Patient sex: M
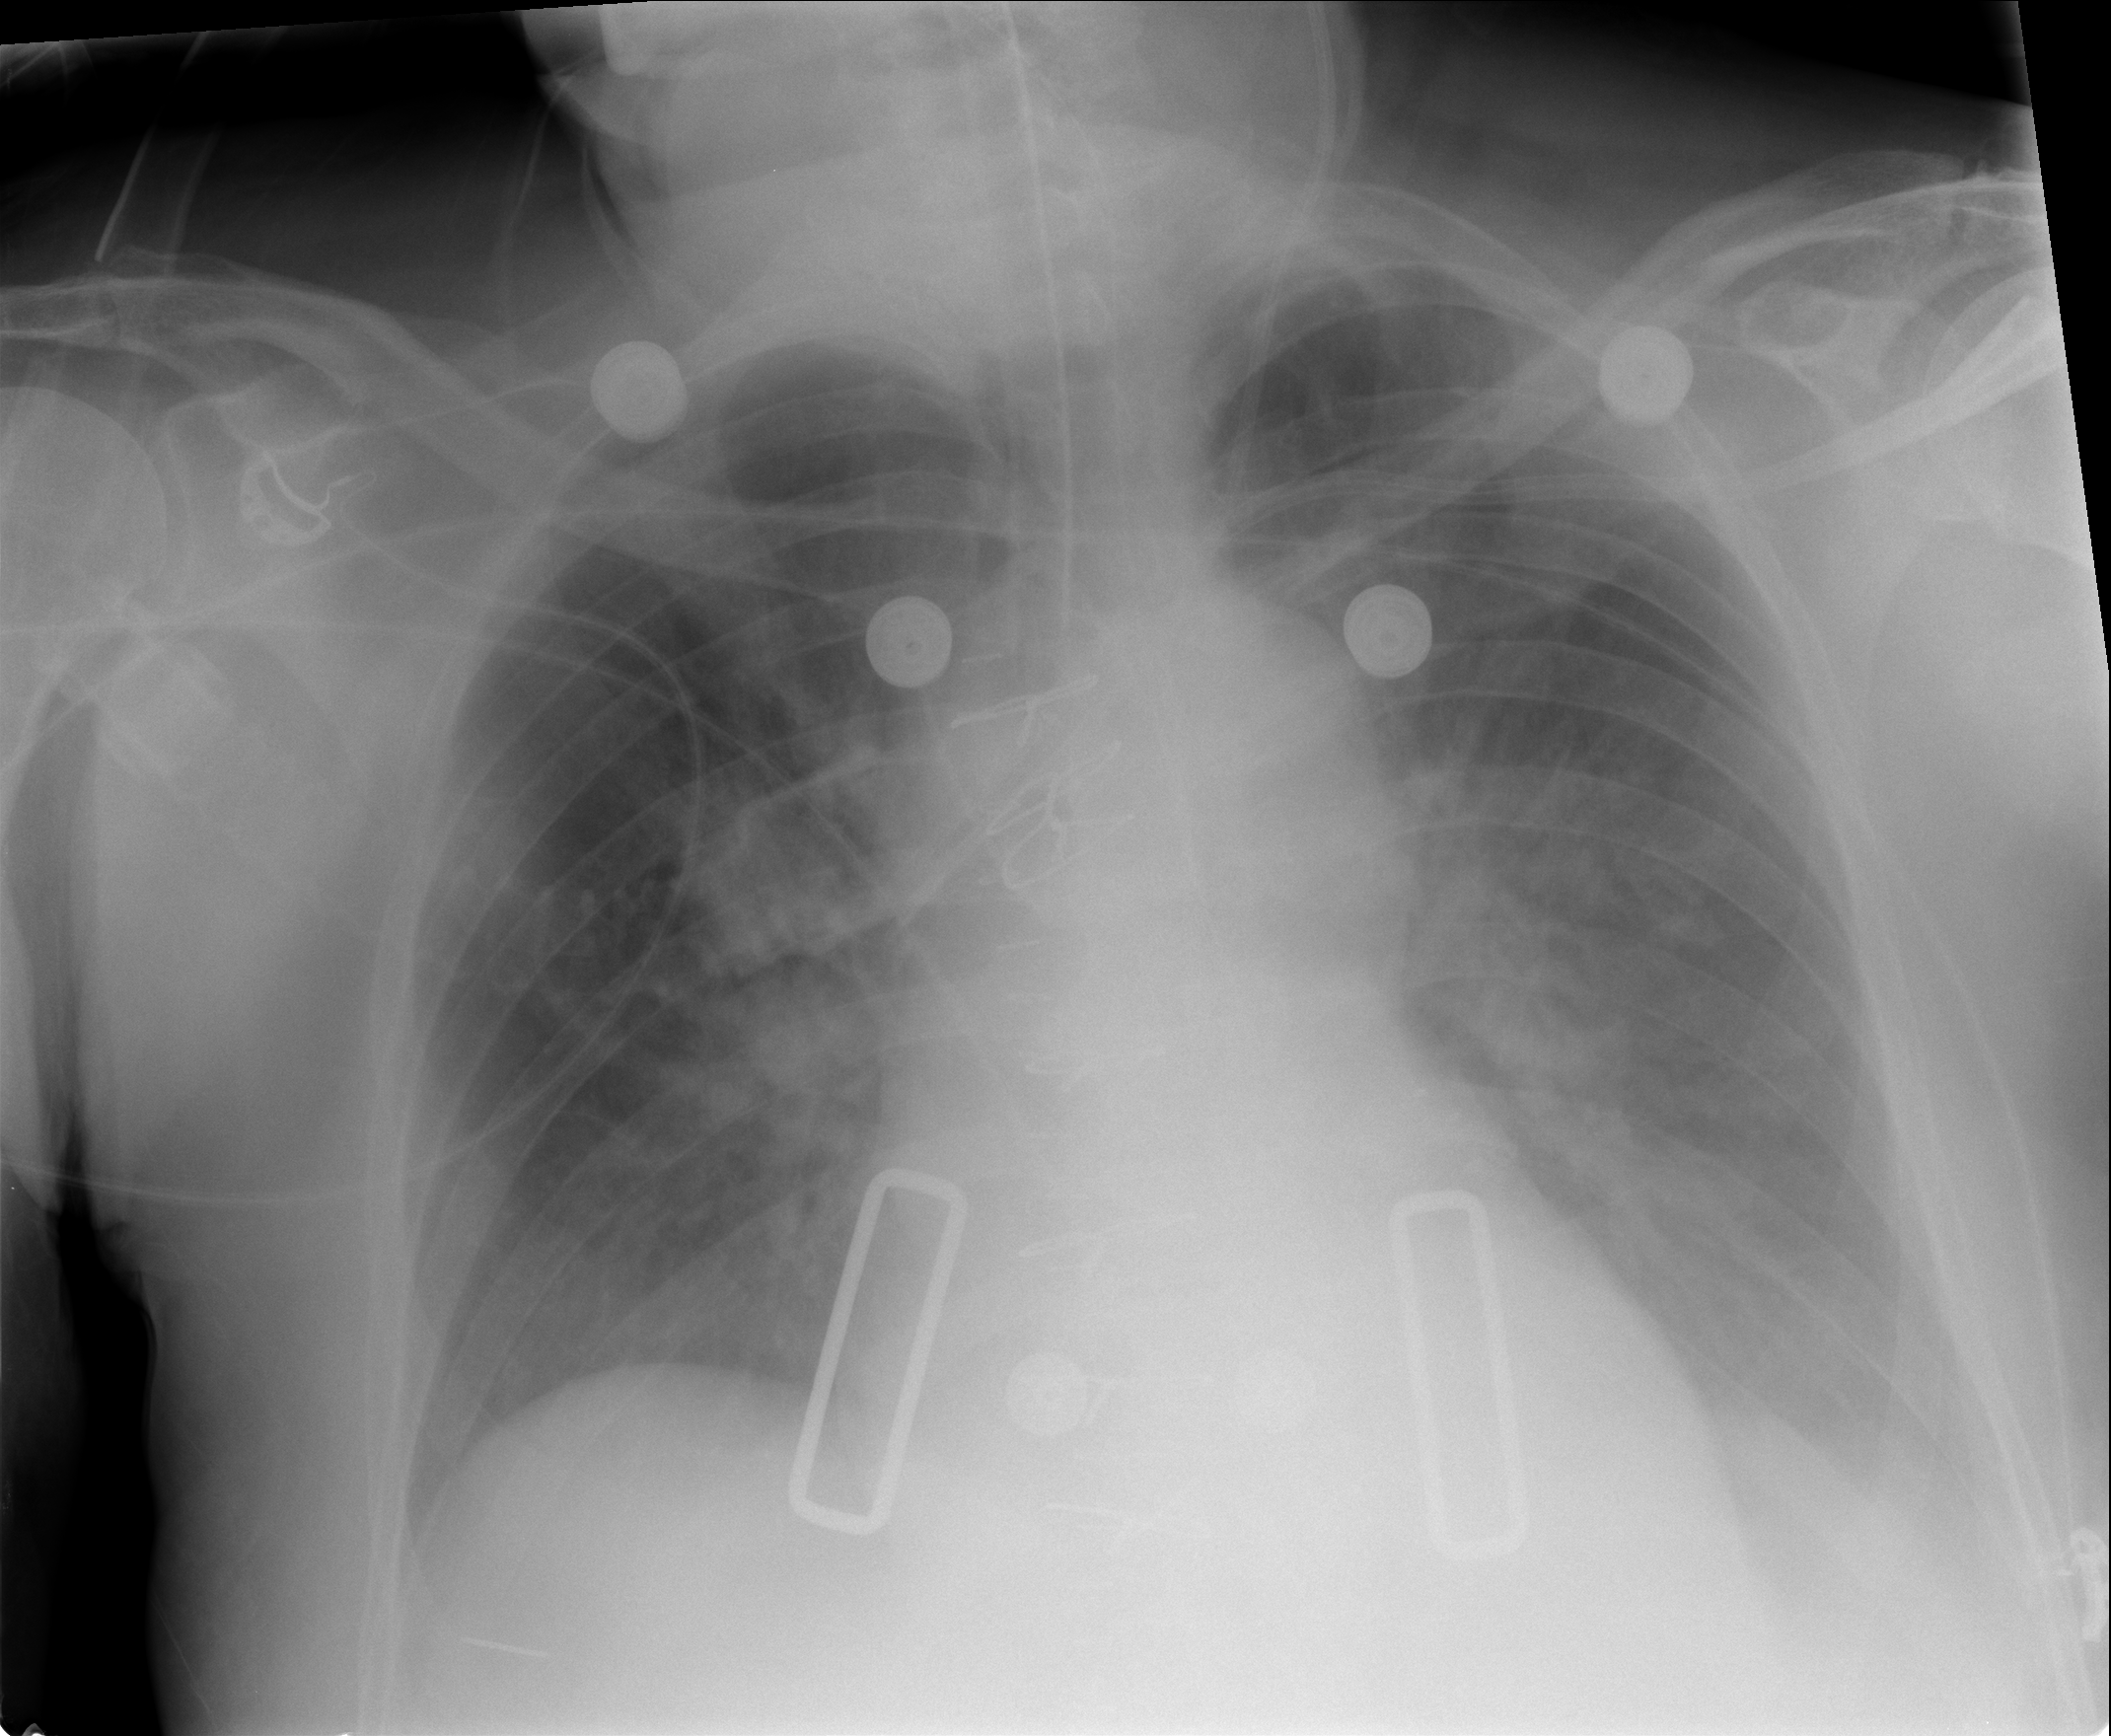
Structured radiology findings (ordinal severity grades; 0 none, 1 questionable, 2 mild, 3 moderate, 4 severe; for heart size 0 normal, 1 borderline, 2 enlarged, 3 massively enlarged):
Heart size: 2
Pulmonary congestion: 3
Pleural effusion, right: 2
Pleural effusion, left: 3
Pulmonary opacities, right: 1
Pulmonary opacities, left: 1
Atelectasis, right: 2
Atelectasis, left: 3